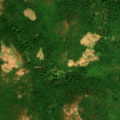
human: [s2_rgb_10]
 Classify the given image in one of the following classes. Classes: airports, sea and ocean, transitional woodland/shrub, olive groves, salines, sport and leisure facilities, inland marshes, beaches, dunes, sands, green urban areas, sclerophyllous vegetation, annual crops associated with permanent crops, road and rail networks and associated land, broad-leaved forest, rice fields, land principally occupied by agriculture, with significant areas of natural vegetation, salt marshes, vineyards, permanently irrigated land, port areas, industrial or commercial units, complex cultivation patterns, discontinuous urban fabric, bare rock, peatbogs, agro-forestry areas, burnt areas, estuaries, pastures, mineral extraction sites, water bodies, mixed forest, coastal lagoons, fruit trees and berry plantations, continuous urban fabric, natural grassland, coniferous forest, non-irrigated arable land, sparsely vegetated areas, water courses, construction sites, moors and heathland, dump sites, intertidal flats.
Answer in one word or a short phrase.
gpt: broad-leaved forest, transitional woodland/shrub